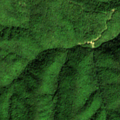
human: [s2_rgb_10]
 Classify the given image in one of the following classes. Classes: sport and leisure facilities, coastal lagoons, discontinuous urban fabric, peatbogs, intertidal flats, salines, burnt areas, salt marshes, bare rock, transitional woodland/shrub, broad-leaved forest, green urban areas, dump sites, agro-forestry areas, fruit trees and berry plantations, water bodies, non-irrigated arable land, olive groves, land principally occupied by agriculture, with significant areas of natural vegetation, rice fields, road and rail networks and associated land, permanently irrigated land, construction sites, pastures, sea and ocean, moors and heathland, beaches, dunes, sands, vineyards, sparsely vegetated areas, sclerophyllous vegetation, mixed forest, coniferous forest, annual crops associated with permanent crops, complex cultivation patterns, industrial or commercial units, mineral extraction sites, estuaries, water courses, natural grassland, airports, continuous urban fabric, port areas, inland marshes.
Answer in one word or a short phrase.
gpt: broad-leaved forest